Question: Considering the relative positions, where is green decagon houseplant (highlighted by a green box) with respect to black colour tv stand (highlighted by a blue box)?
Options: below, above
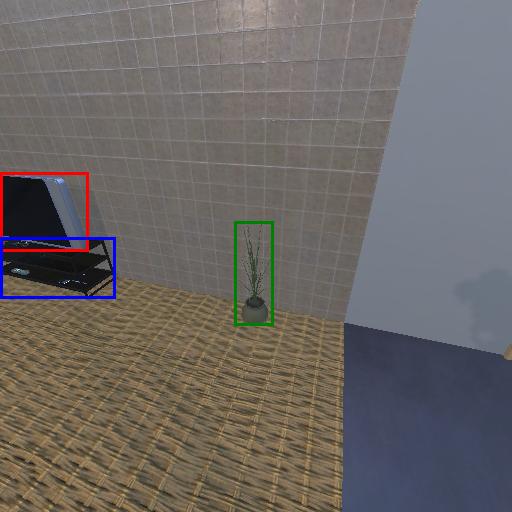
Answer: below